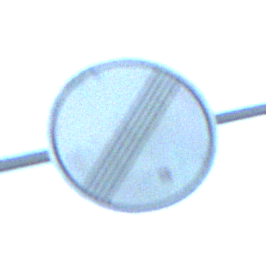
Verkehrszeichen: EndeSaemtlicherBegrenzungen
Umgebung: Outdoor, Nature
Tageszeit: MorningAfternoon
Wetter: Clear
Licht: Natural
Jahreszeit: NotSpecified
Kontrast: HighContrast